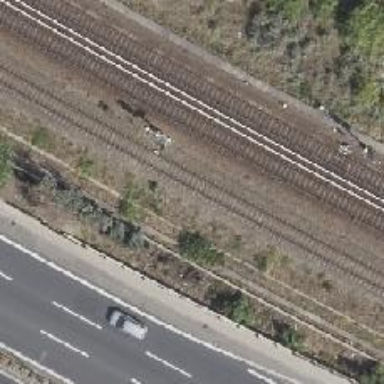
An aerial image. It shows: Railway signal.